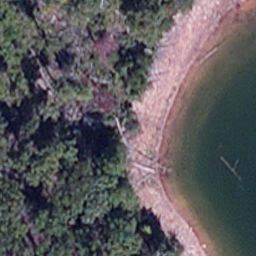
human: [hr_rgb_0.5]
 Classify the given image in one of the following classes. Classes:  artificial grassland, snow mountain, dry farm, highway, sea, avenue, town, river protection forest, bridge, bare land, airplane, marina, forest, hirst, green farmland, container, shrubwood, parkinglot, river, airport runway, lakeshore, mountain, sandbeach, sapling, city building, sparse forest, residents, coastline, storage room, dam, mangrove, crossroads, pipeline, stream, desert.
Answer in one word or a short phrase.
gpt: lakeshore